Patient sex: F
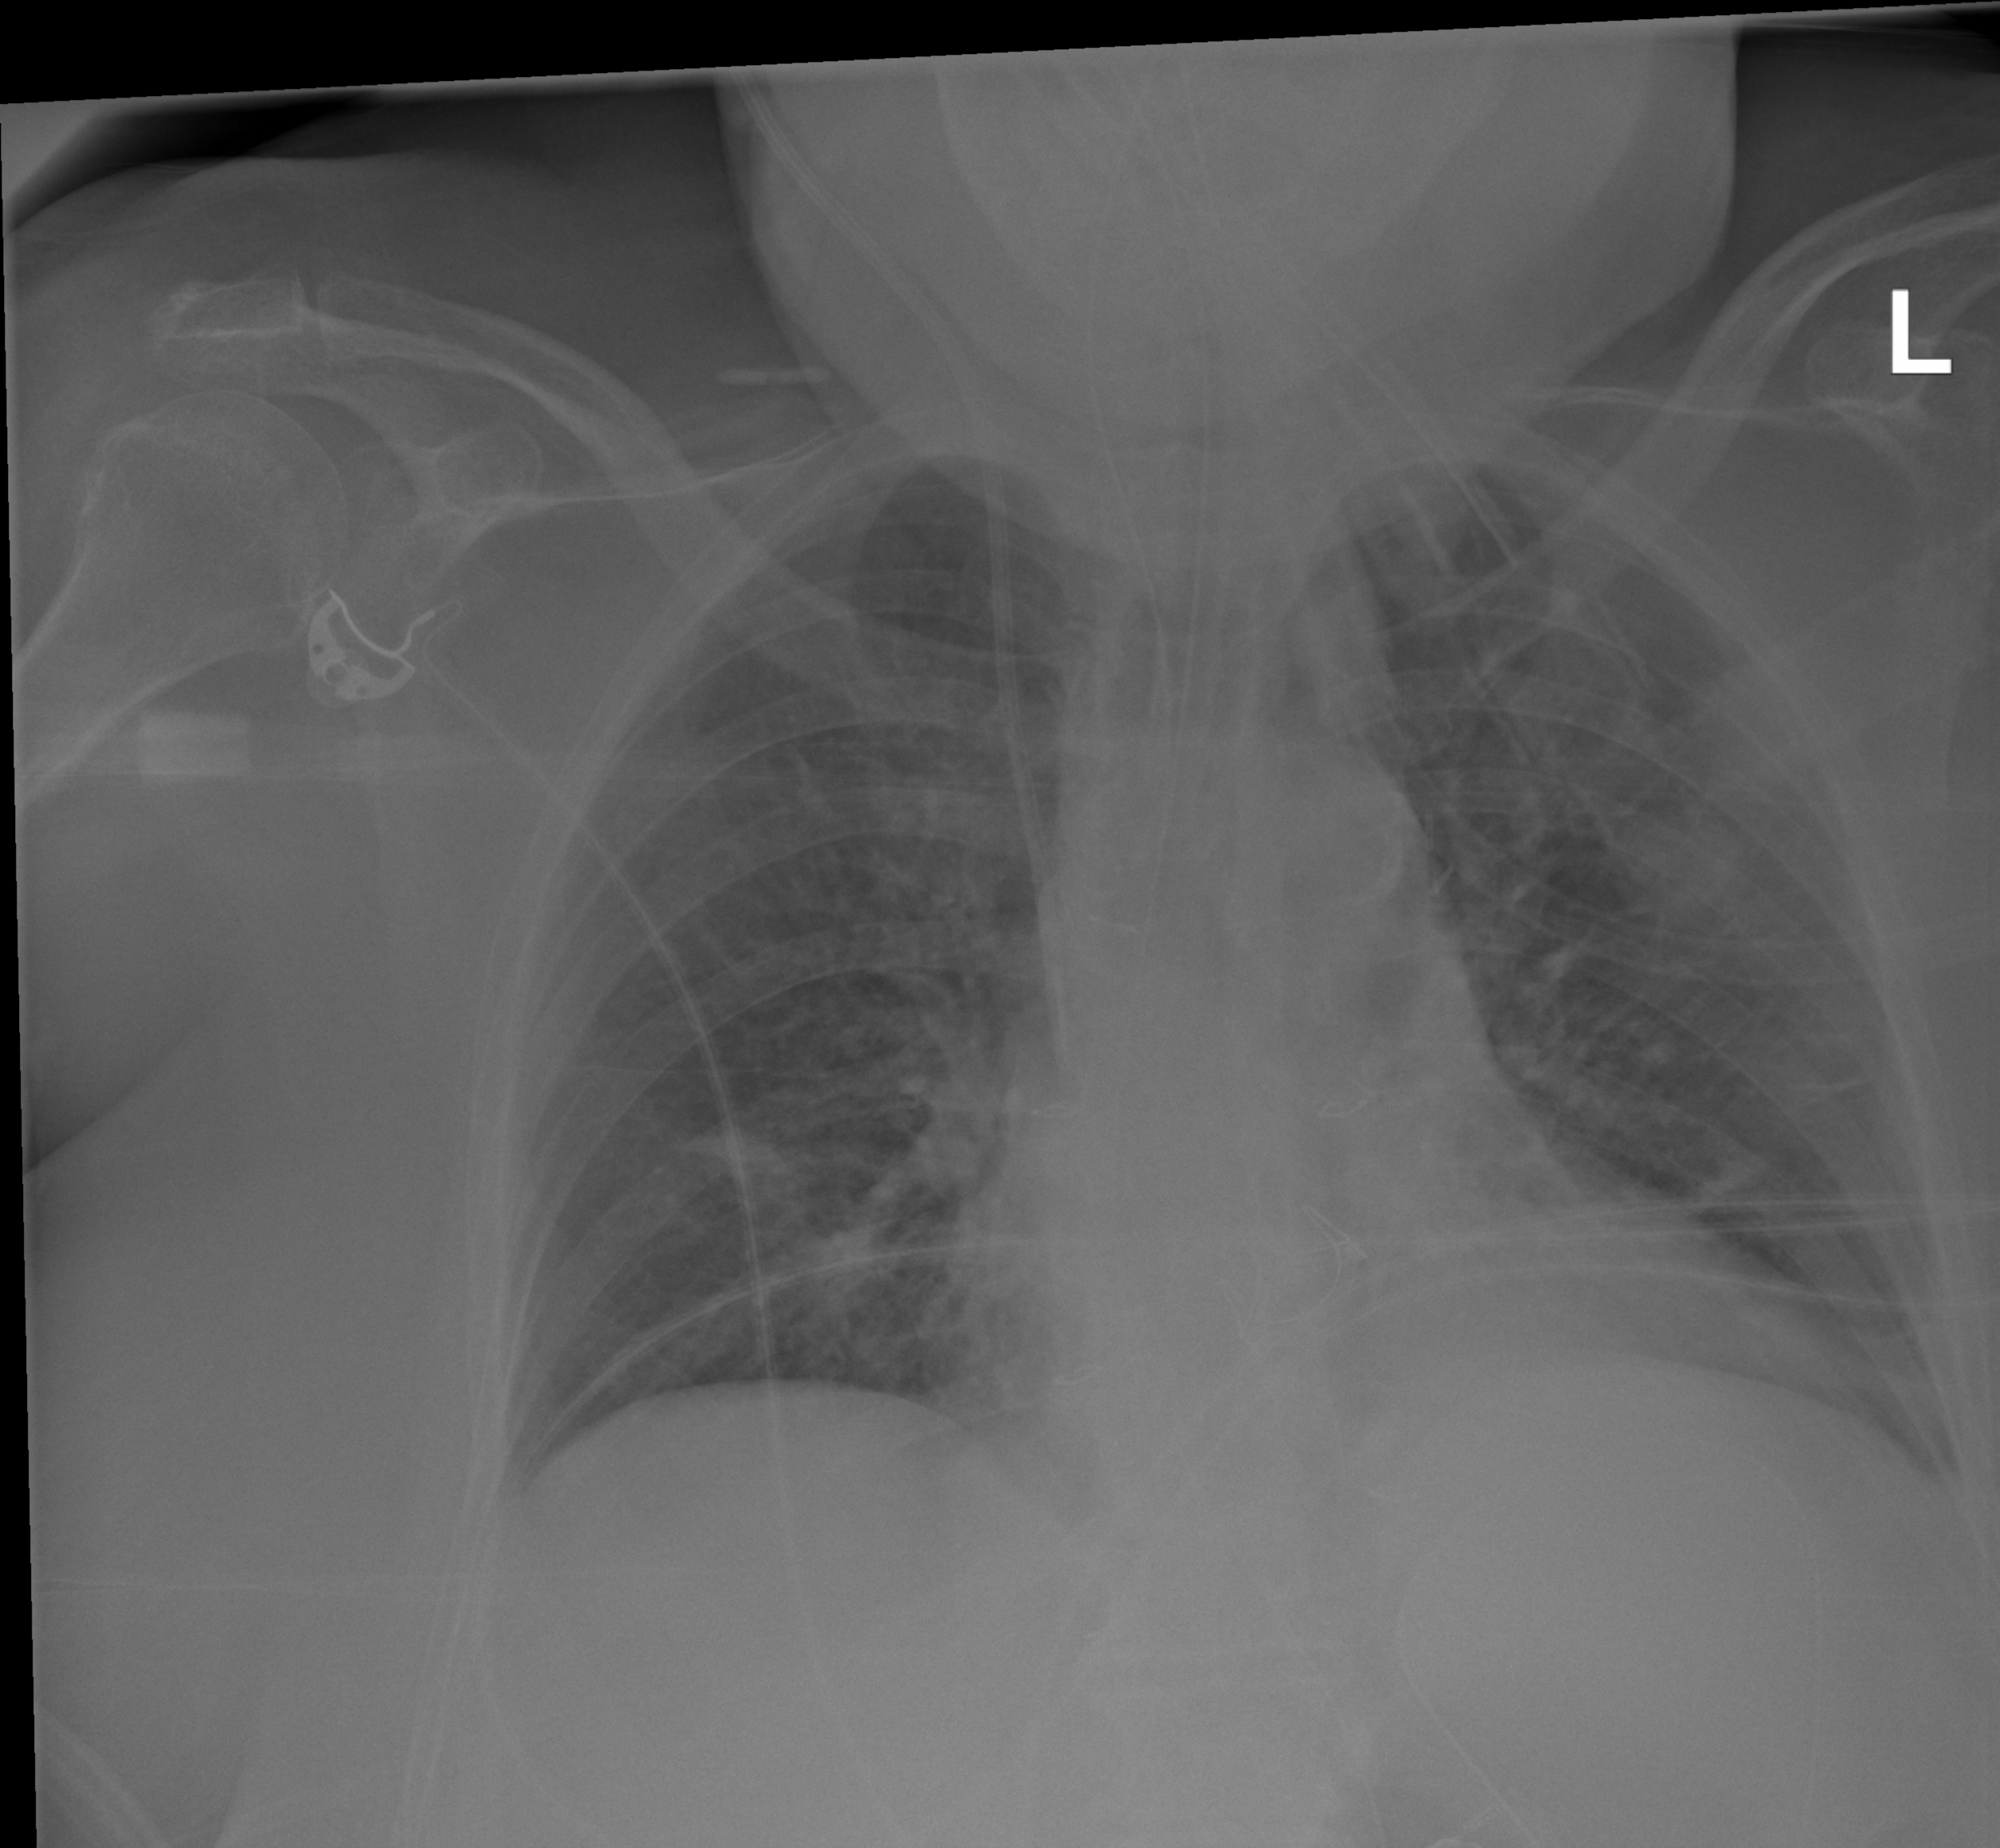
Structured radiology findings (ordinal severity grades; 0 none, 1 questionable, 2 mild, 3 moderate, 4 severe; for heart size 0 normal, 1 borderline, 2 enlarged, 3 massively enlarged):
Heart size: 2
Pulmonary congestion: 0
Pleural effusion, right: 1
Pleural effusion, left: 1
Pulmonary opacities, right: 0
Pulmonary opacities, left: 0
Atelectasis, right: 2
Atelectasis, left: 2